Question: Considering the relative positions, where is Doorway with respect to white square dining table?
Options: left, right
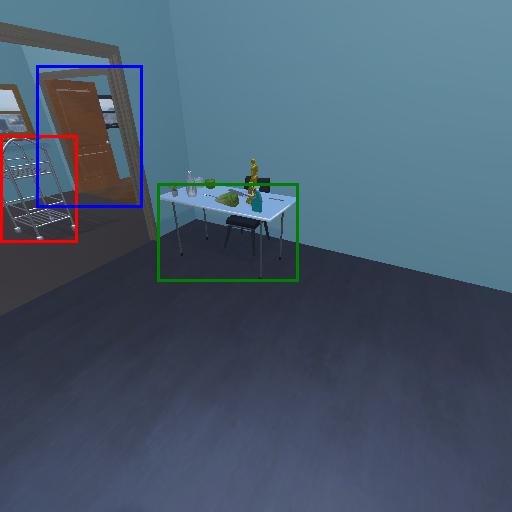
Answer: left